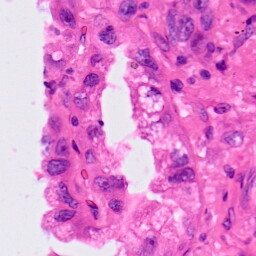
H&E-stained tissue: Lung